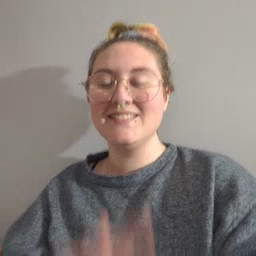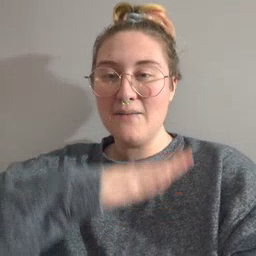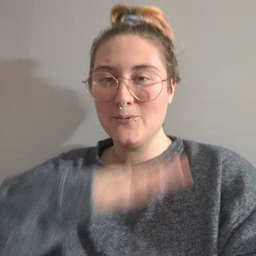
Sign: table